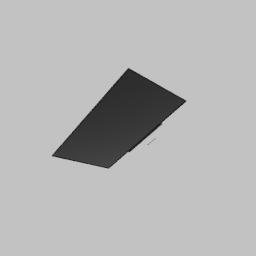
Label: electronics